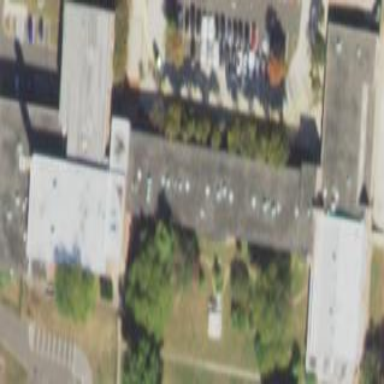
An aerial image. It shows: School building.